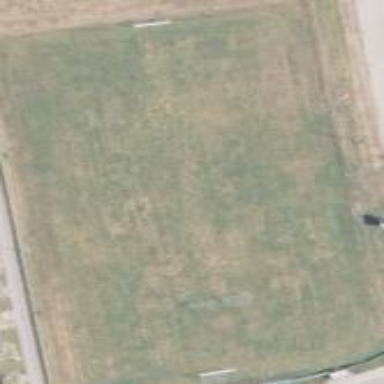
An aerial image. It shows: Grass pitch for soccer and rugby sports activities.